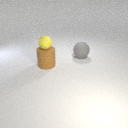
large brown rubber cylinder below small yellow rubber sphere